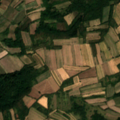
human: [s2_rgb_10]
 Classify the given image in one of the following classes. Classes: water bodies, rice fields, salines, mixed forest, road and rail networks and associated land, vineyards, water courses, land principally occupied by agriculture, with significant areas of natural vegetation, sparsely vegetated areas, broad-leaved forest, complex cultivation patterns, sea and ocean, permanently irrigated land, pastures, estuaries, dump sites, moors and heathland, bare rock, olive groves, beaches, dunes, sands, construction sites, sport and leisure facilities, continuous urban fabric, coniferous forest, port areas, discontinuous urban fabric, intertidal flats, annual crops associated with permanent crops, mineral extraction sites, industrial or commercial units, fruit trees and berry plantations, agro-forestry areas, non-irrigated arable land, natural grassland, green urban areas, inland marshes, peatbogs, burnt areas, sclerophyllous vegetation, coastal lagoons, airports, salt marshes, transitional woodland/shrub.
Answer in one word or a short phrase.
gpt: non-irrigated arable land, complex cultivation patterns, land principally occupied by agriculture, with significant areas of natural vegetation, broad-leaved forest